Field crop: maize
Growth stage: 2
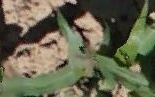
Species: maize